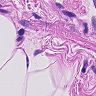
Metastatic tissue present: no